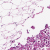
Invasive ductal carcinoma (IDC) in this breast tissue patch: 0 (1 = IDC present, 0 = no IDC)